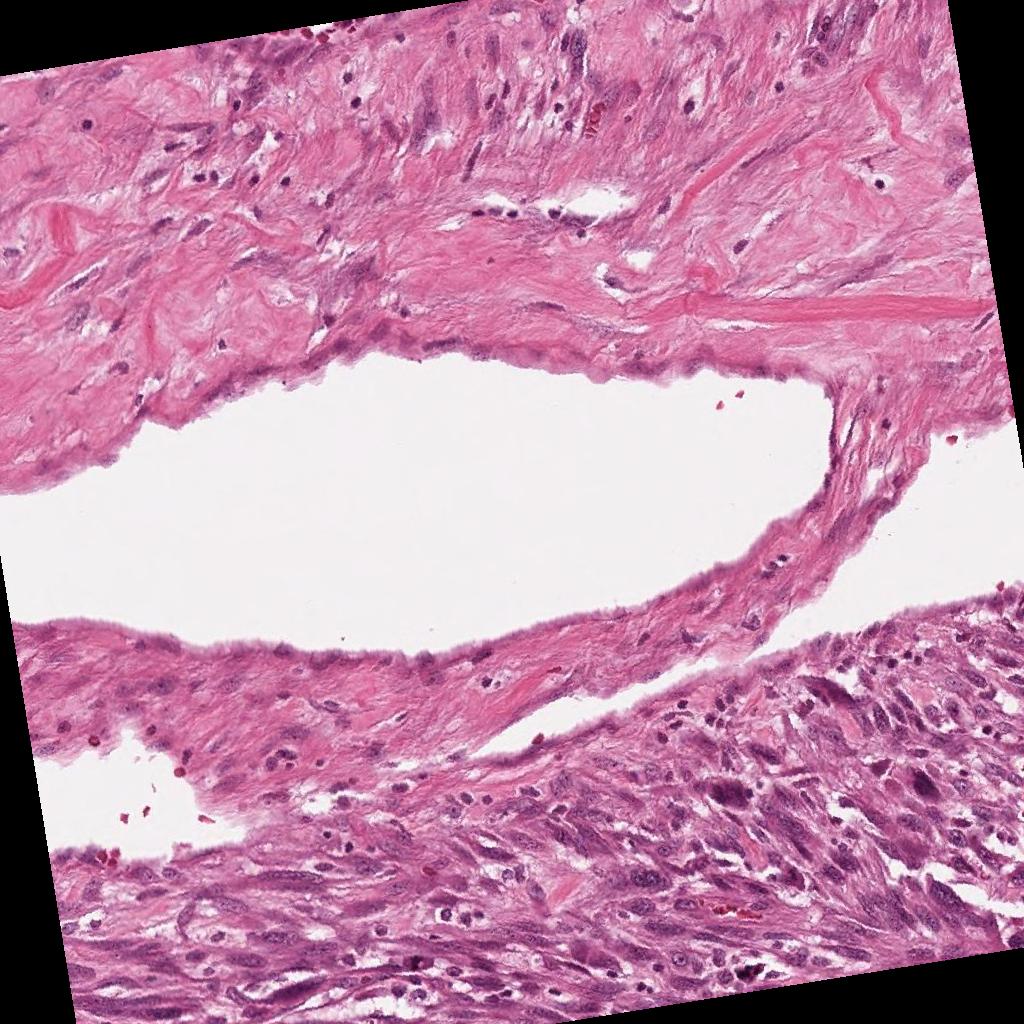
Label: Viable